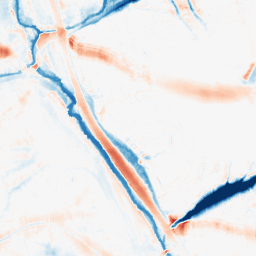
Category: morphological
Decomposition family: morphological_ellipse
Decomposition parameters: operation: average
width: 30
height: 20
Upsampling method: linear_exact
Upsampling parameters: scale: 4
Upsampling scale: 4